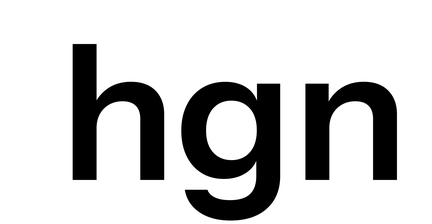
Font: InstrumentSans_SemiBold